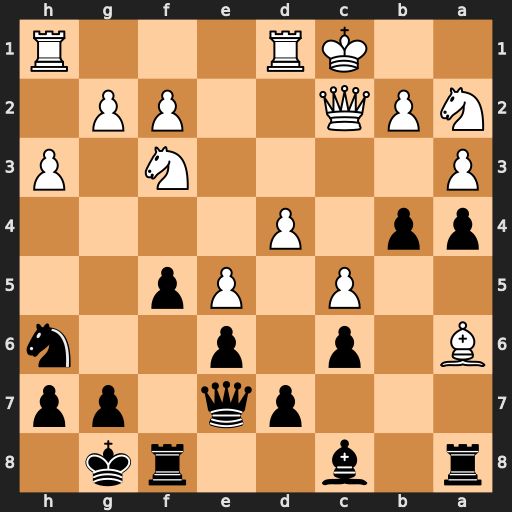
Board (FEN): r1b2rk1/3pq1pp/B1p1p2n/2P1Pp2/pp1P4/P4N1P/NPQ2PP1/2KR3R
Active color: b
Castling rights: -
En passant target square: -
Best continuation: b3 Bc4 bxc2